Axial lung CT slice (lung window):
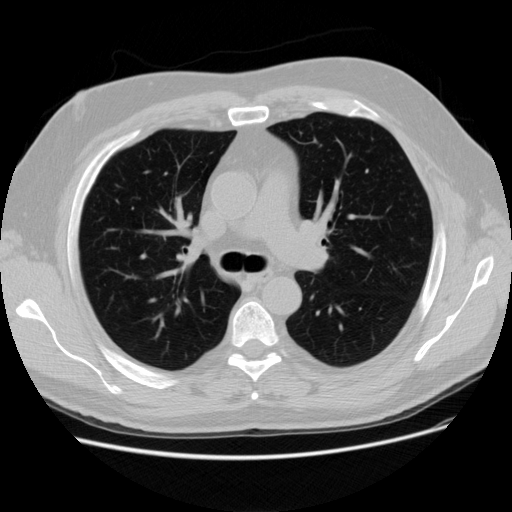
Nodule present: no